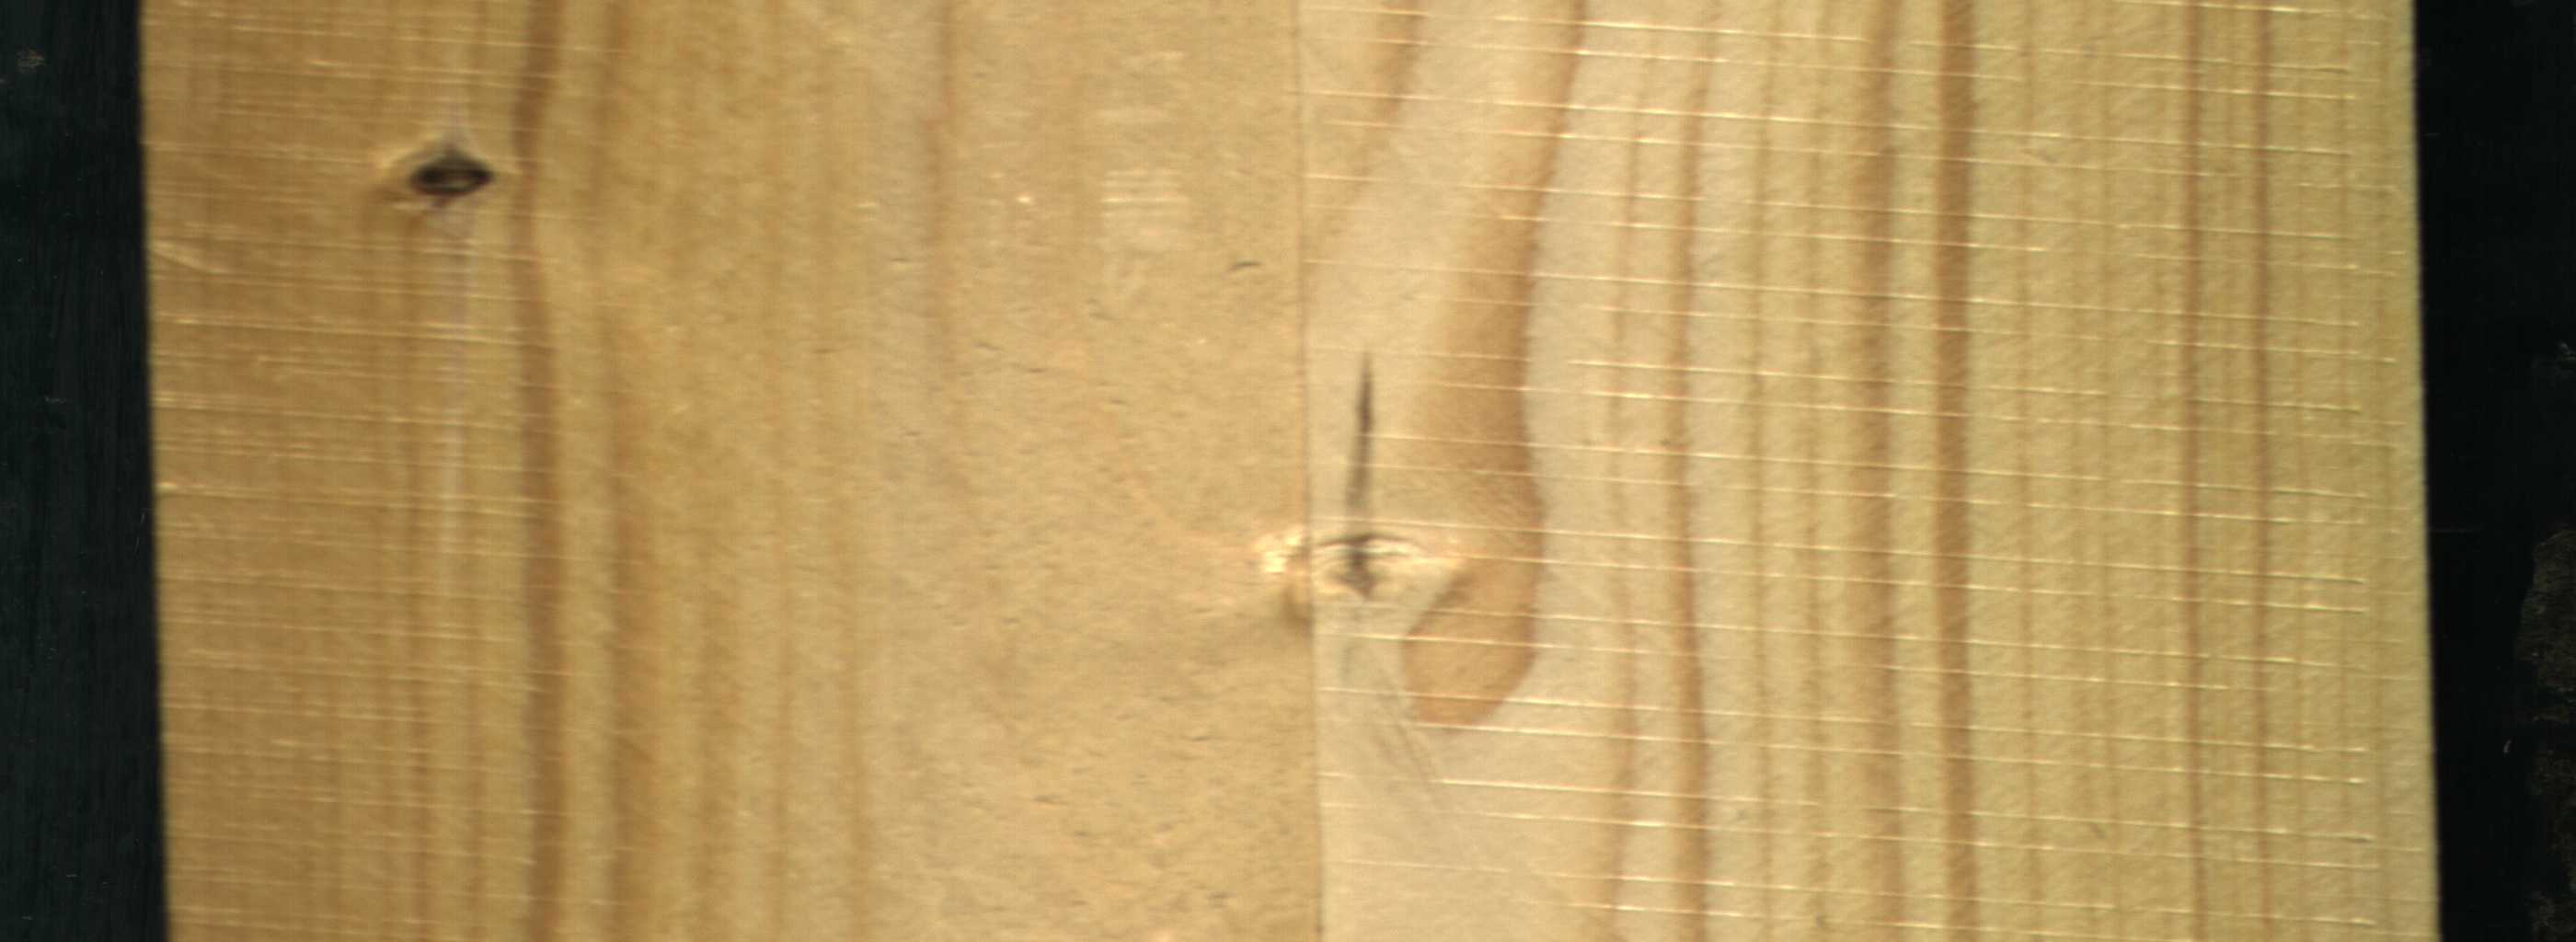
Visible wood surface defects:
resin
Dead_Knot